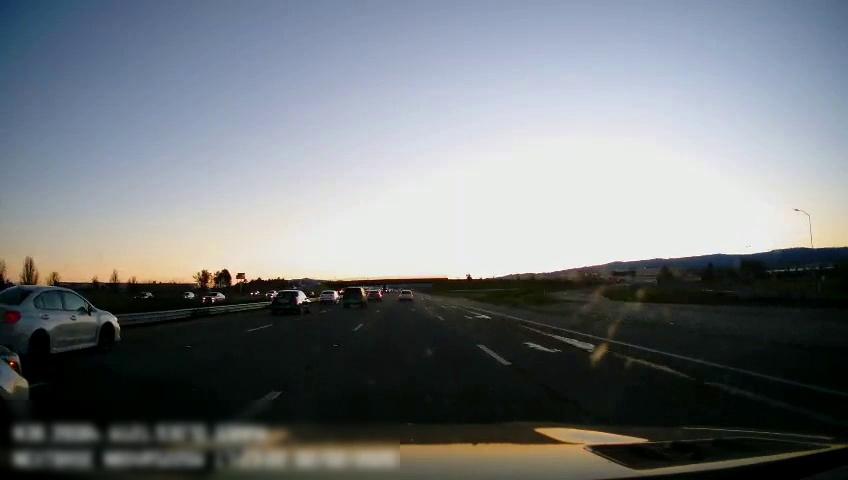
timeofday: Dusk/Dawn/Twilight
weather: Cloudy
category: Drivable Space
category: Drivable Space
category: Vehicles | Car
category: Vehicles | Car
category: Vehicles | Car
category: Vehicles | Car
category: Vehicles | Truck
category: Vehicles | Car
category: Vehicles | SUV
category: Vehicles | Car
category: Vehicles | Car
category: Vehicles | SUV
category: Vehicles | Car
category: Vehicles | SUV
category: Lanes | Current Lane
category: Lanes | Current Lane
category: Lanes | Alternate Lane
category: Lanes | Alternate Lane